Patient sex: M
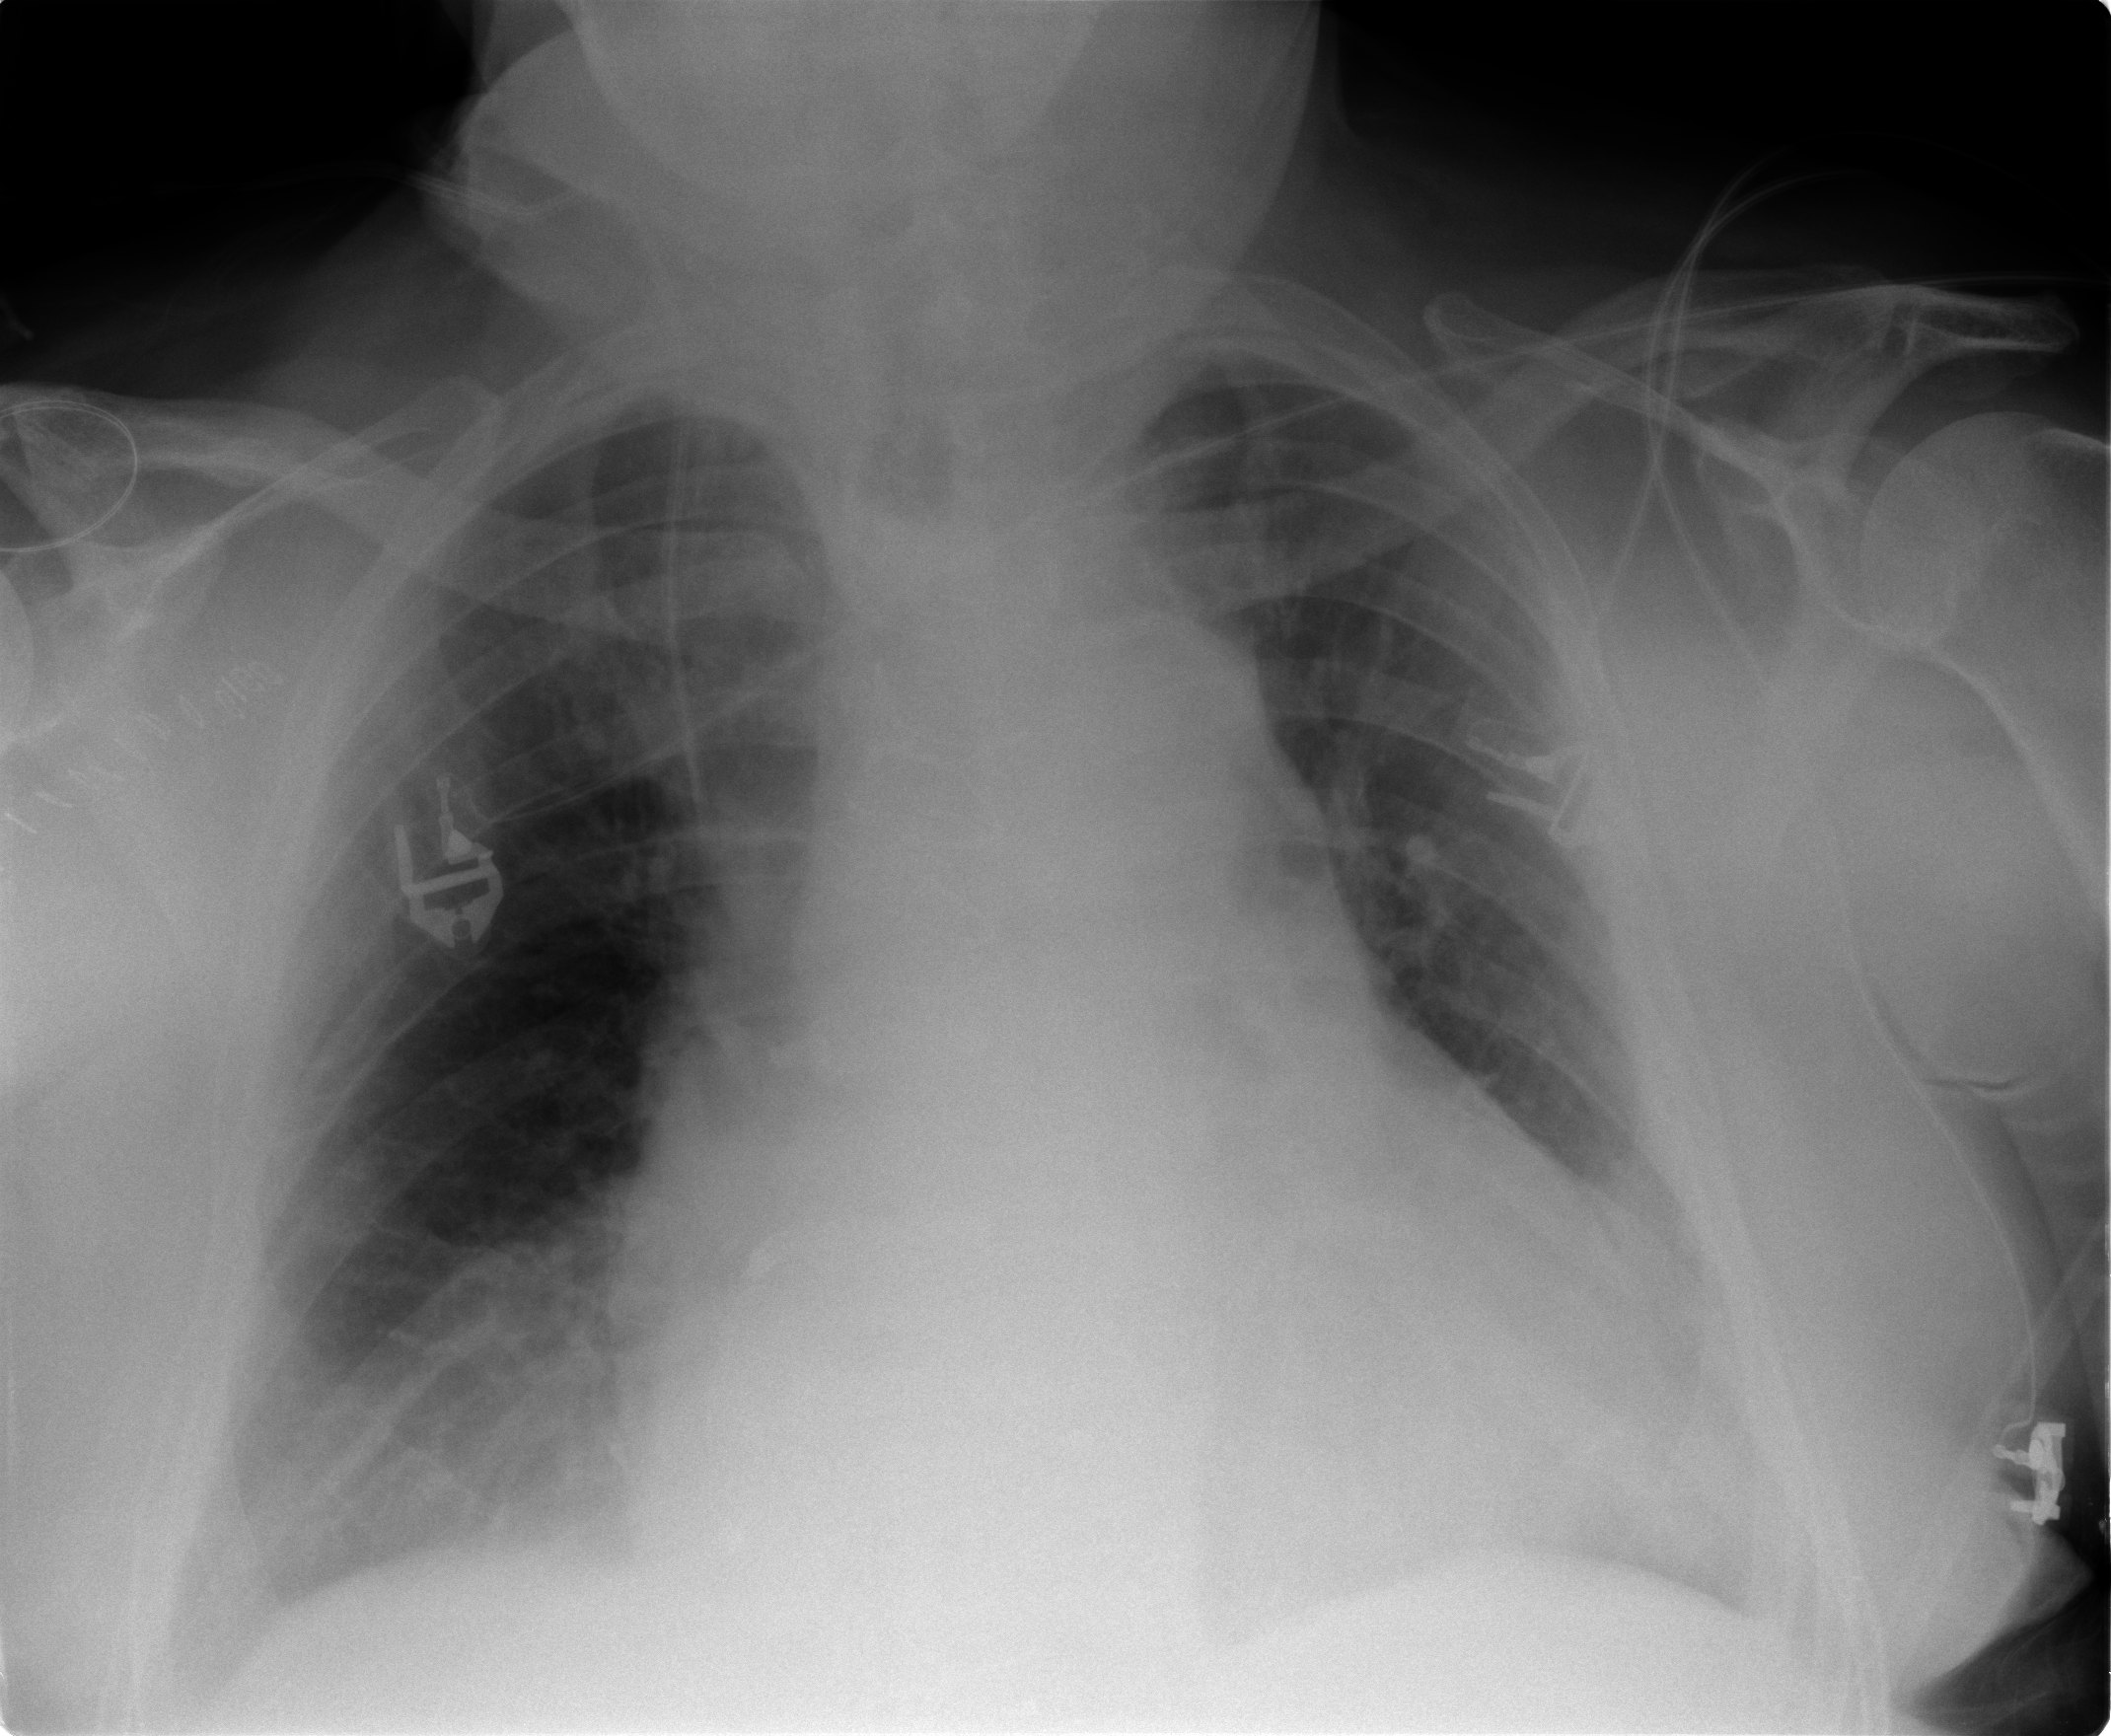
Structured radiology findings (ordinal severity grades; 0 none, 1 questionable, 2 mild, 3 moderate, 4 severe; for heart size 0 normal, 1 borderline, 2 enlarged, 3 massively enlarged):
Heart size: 2
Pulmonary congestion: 1
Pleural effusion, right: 2
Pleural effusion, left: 2
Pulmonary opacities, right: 1
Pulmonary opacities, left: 0
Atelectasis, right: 2
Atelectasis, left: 2